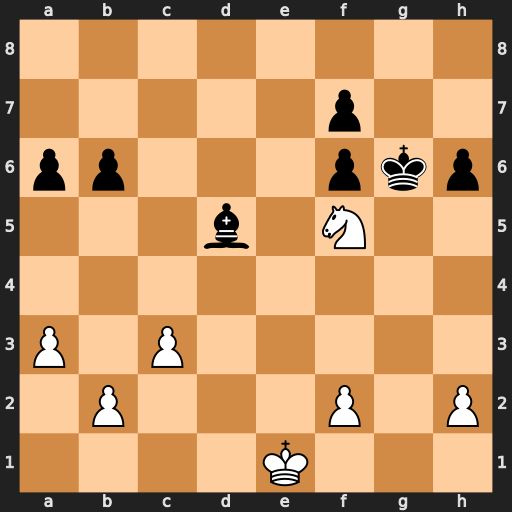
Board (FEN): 8/5p2/pp3pkp/3b1N2/8/P1P5/1P3P1P/4K3
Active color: w
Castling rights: -
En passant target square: -
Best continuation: Ne7+ Kg7 Nxd5